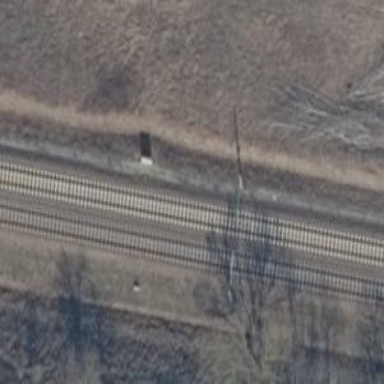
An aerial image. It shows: Railway milestone with catenary mast.